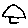
Label: house